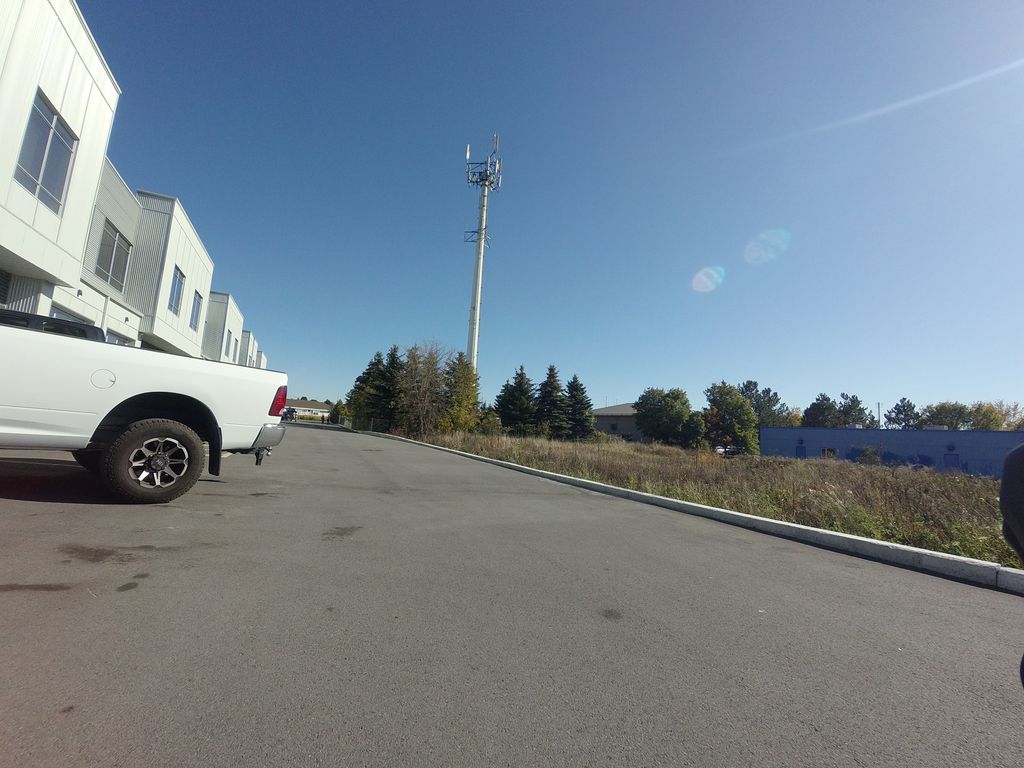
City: ottawa-gatineau